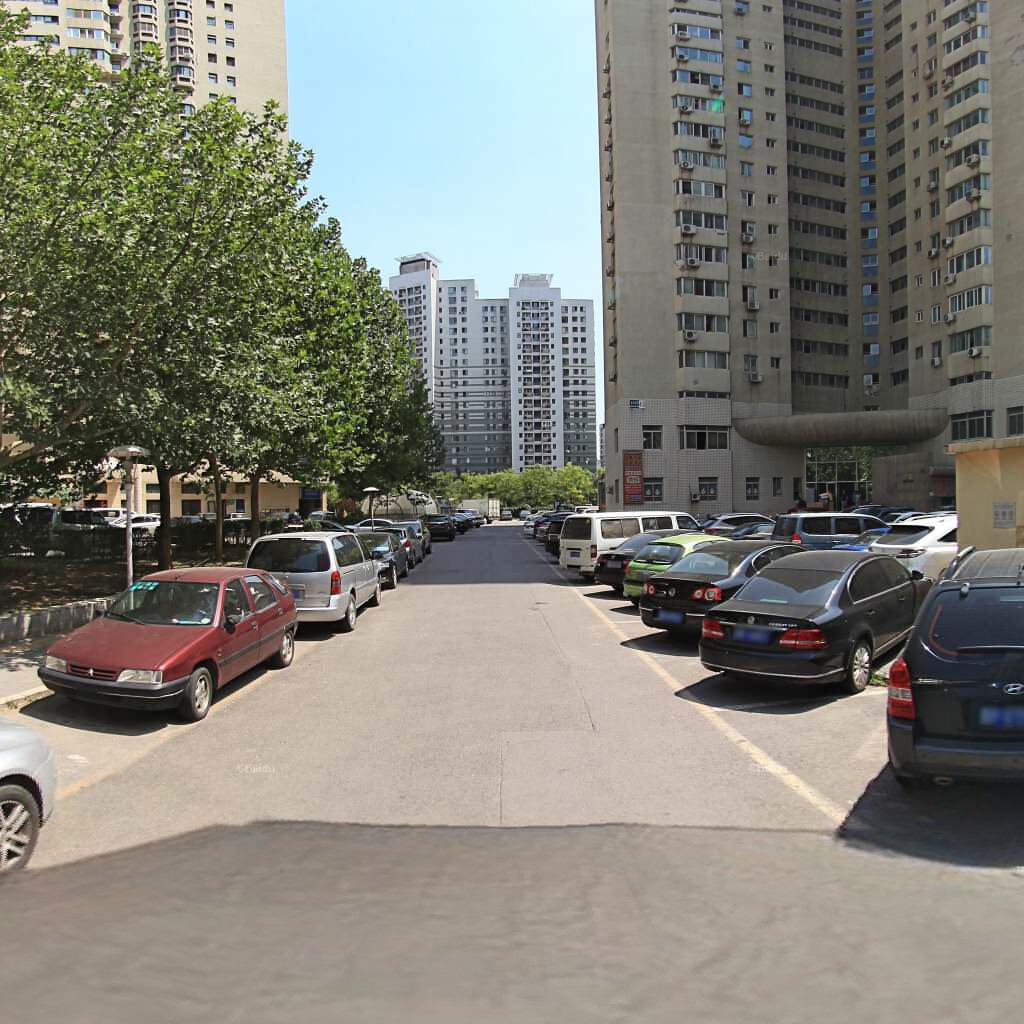
Region: Chaoyang
Road damage annotations: longitudinal crack, longitudinal crack